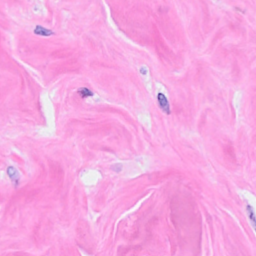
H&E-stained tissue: Breast